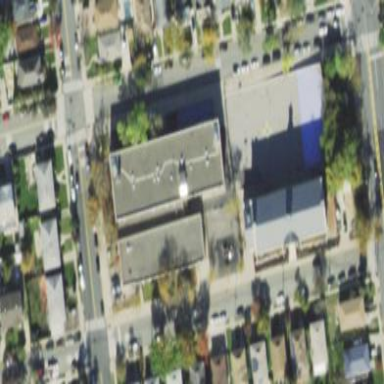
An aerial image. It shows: School building.